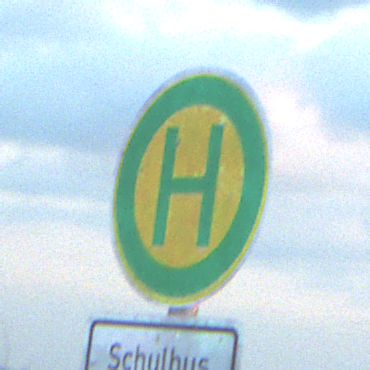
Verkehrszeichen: Haltestelle
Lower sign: ZeitangabenMitBeschraenkungAufWochentage5
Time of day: SunriseSunset
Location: Outdoor (Beach)
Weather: PartlyCloudy
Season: NotSpecified
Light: Natural